高二 · 解析几何
若 $x, y$ 满足约束条件 $\left\{\begin{array}{l}x-2 \leqslant 0, \\ x+y-3 \leqslant 0, \\ 2 x+y-4 \geqslant 0,\end{array}\right.$ 则 $z=x+2 y$ 的最大值等于（）
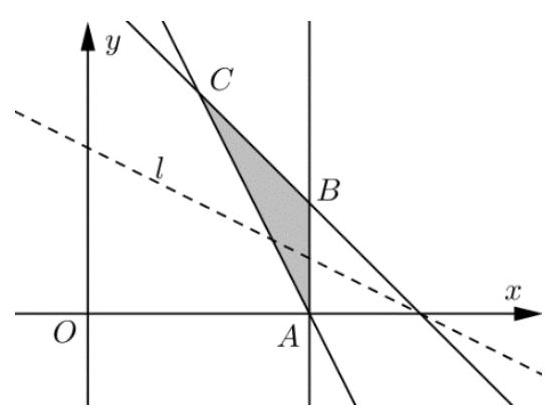
2
B. 3
C. 4
D. 5
答案: D
解析: 如图, 作出可行域, 由图可知当动直线 $l: y=-\frac{1}{2} x+\frac{z}{2}$ 经过点 $C$ 时, $\frac{z}{2}$ 取得最大值, 即 $z$ 取得最大值.由 $\left\{\begin{array}{c}x+y-3=0, \\ 2 x+y-4=0,\end{array}\right.$ 解得 $\left\{\begin{array}{l}x=1, \\ y=2 .\end{array}\right.$ 所以当 $x=1, y=2$ 时, $z_{\text {max }}=5$, 故选 D.